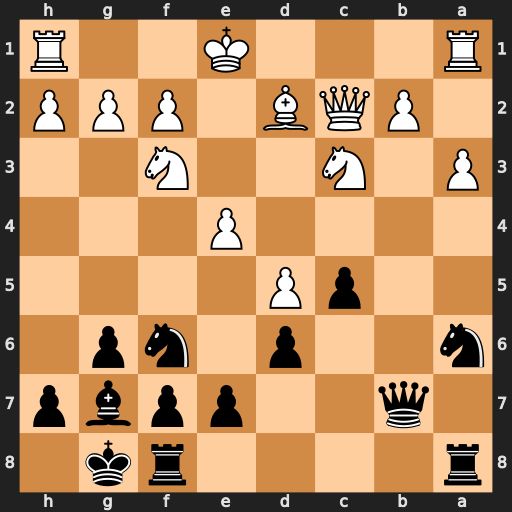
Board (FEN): r4rk1/1q2ppbp/n2p1np1/2pP4/4P3/P1N2N2/1PQB1PPP/R3K2R
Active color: b
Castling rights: KQ
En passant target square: -
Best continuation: Nb4 Qb1 Qa6 axb4 Qxa1